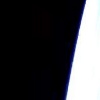
Label: space